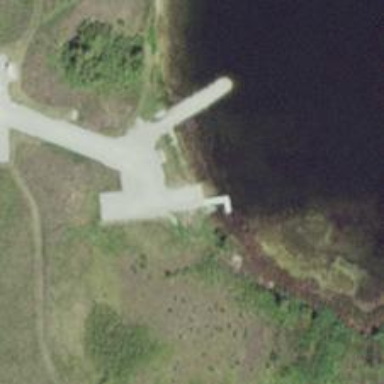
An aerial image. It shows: Slipway on leisure land.